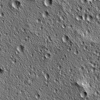
Atmospheric dust classification: not_dusty